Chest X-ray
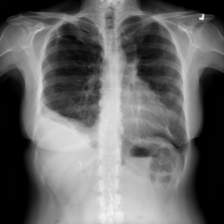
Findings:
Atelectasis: negative
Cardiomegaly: negative
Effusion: positive
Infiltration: negative
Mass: negative
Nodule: negative
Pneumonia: negative
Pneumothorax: positive
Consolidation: negative
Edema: negative
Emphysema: negative
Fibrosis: positive
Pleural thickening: negative
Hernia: negative